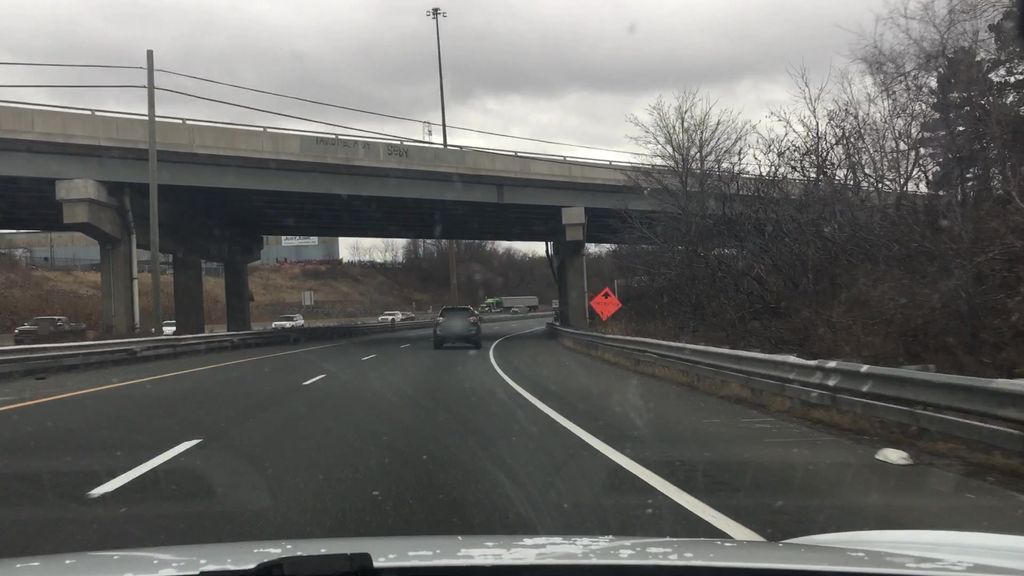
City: hamilton